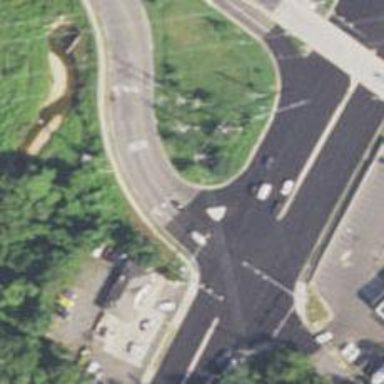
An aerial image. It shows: Asphalt road with primary link designation.